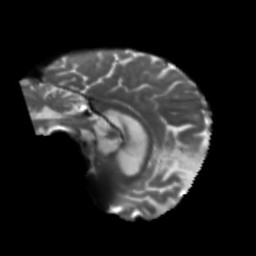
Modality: T2w
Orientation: sagittal
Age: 75
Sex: female
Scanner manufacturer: siemens
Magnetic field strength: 3 T
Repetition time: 5.25 s
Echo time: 0.08 s